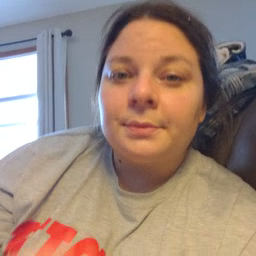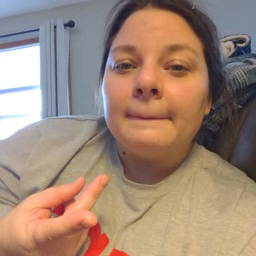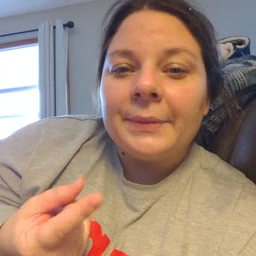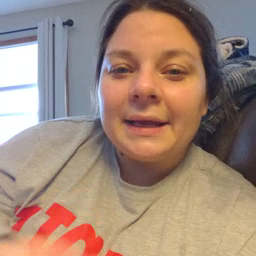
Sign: puppy